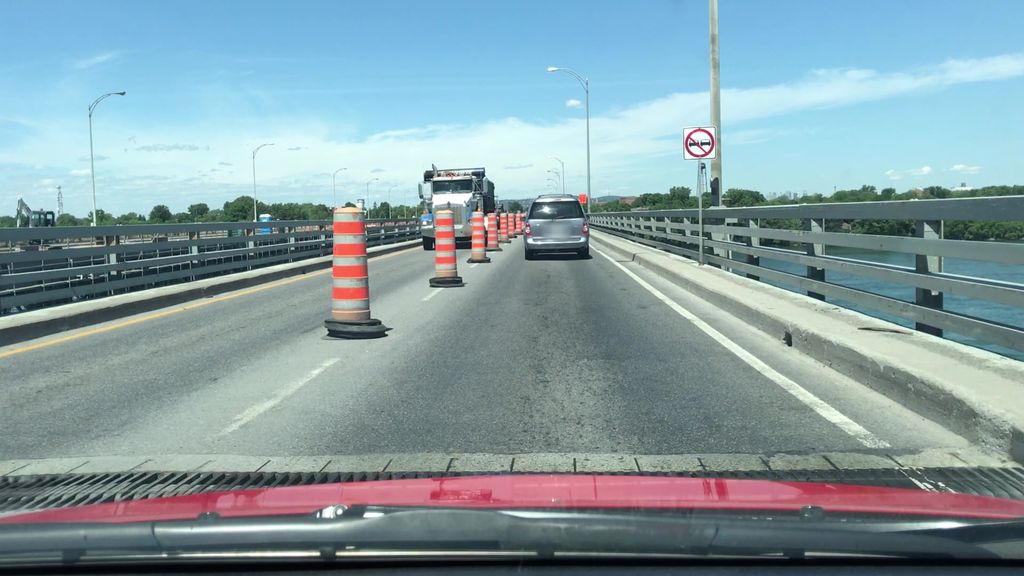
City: montreal